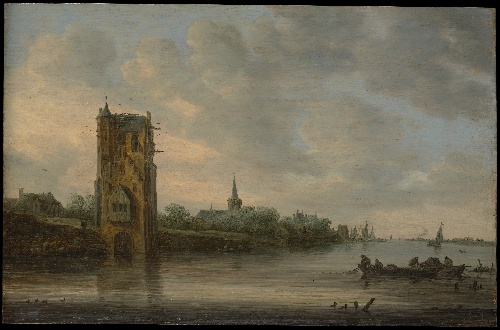
Title: The Pelkus Gate near Utrecht
Artist: Jan van Goyen
Artist bio: Dutch, Leiden 1596–1656 The Hague
Date: 1646
Object type: Painting
Classification: Paintings
Medium: Oil on wood
Dimensions: 14 1/2 x 22 1/2 in. (36.8 x 57.2 cm)
Frame, 23 1/4 x 31 x 2 3/4 in. (59.1 x 78.7 x 7 cm)
Department: European Paintings
Credit line: Gift of Francis Neilson, 1945
Accession year: 1945
Repository: Metropolitan Museum of Art, New York, NY
Tags: Gates|Towers|Rivers|Boats|Human Figures